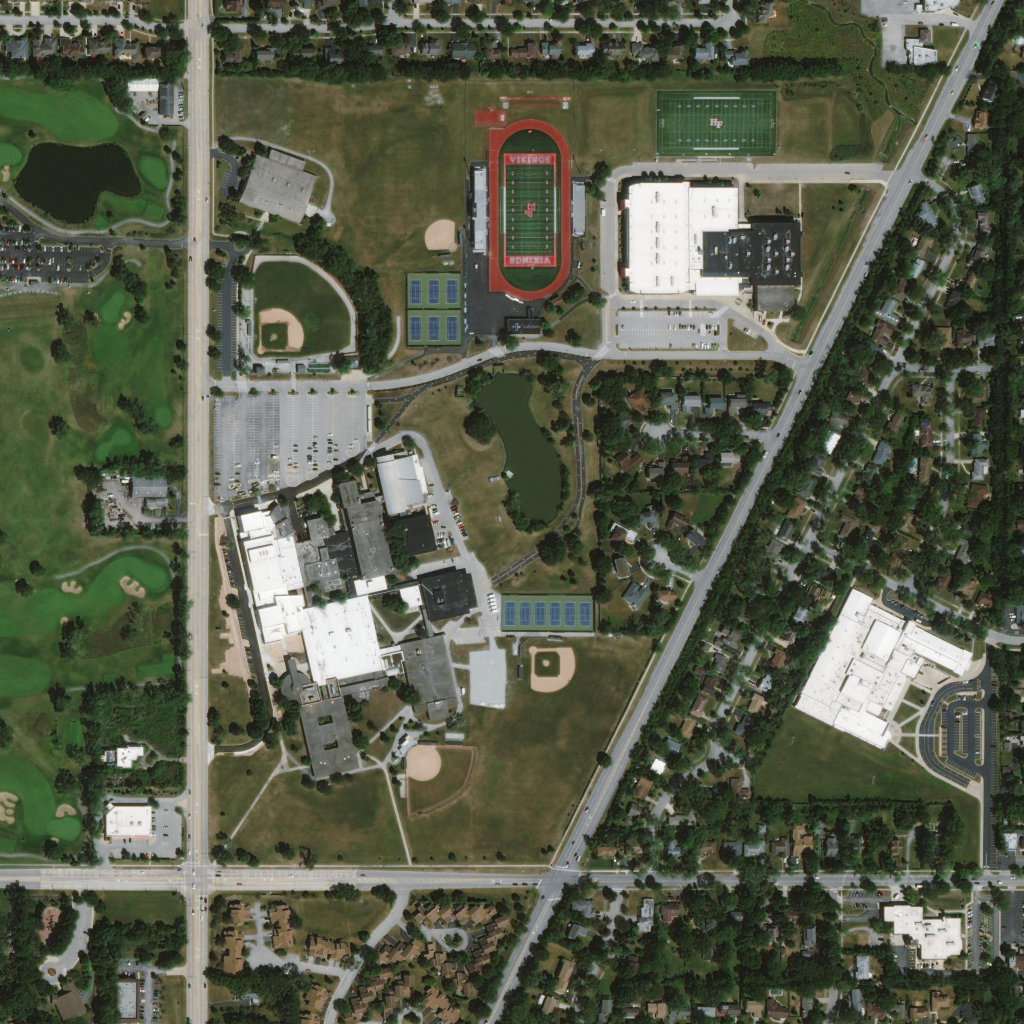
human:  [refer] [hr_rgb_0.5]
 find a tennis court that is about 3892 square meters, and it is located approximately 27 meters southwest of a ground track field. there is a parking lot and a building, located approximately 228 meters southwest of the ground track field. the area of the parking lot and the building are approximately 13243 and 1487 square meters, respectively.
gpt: <box>[[39, 26, 44, 33, 0]]</box>